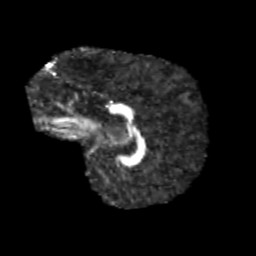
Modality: FA
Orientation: sagittal
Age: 9
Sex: male
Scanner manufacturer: siemens
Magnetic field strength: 3 T
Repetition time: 3.8 s
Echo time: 0.07 s